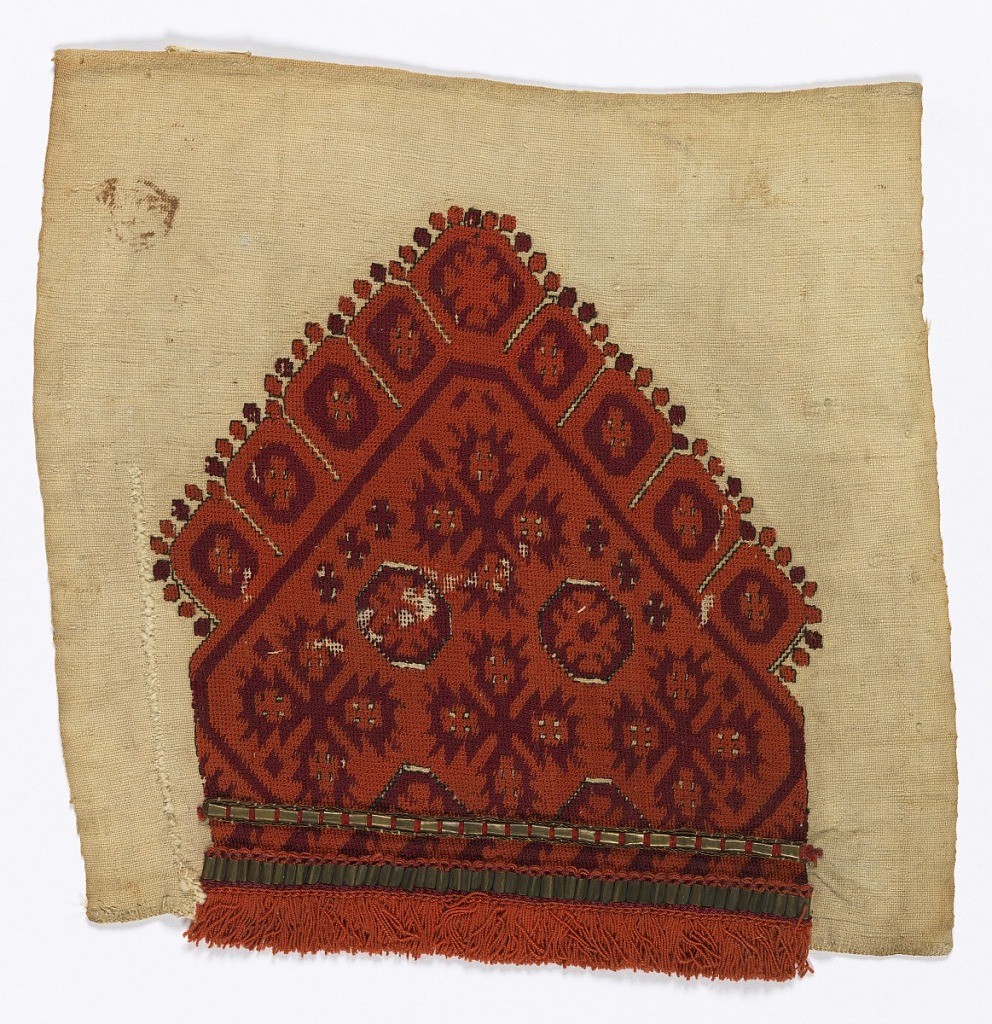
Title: Pocket
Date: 19th century
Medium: linen, metallic thread and strips Technique: tent stitch embroidery
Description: Embroidery for a pocket in dark red and metallic thread showing a design of conventionalized motifs arranged in a triangular shape. Two rows of metallic thread and strips with linen fringe at the edge.